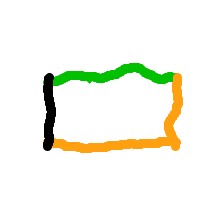
Shape: rectangle